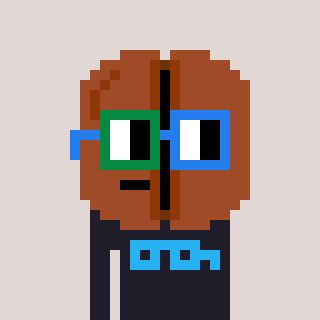
a pixel art character with square green and blue glasses, a coffeebean-shaped head and a grayscale-colored body on a warm background